Question: i have this query to show
there are 2 tables, i will get the number of renovation from the table renovation while the customer-id and name is from table 1, customer.

'''
SELECT c.[Customer-ID], c.name, COUNT(*)"Number of Renovation"
FROM CUSTOMER c, RENOVATION r
WHERE c.[Customer-ID] = r.[Customer-ID]
GROUP BY c.[Customer-ID], c.name
HAVING Count(*) in
(SELECT COUNT(*) FROM RENOVATION GROUP BY [Customer-ID])
ORDER BY c.[customer-id]
'''
this is not the right way for me to do the query, anybody know how to shorten the query ? or the other ways of doing it ? though it still find the answer. i'm learning SQL server by the way.
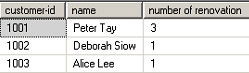
Answer: OK, so you want customers and the renovations they have - why not just use :
'''
SELECT c.[Customer-ID], c.name, COUNT(*) AS 'Number of Renovations'
FROM dbo.CUSTOMER c
INNER JOIN dbo.RENOVATION r ON c.[Customer-ID] = r.[Customer-ID]
GROUP BY c.[Customer-ID], c.name
'''
I don't quite understand what you're trying to achieve with the 'HAVING COUNT(*) IN......' part of your query......
If you want to have all customers that have at least one renovation - try this:
'''
SELECT c.[Customer-ID], c.name, COUNT(*) AS 'Number of Renovations'
FROM dbo.CUSTOMER c
INNER JOIN dbo.RENOVATION r ON c.[Customer-ID] = r.[Customer-ID]
GROUP BY c.[Customer-ID], c.name
HAVING COUNT(*) > 0
'''